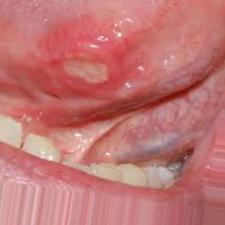
Condition: Mouth Ulcer